Question: I have a PHP Page that displays all of my SESSION's arrays using pagination. The pagination displays ten arrays a page. Currently, my session is holding eleven arrays. My problem is that when I go to the second pagination page which contains my eleventh array, it keeps displaying more arrays that are empty. The pagination keeps going on and on, until a million probably. I would like it to end right at the eleventh array preferably. If for example there was twelve arrays I would like it to end and stop paginating at the twelfth array. Here is an image of my problem:

Here is my full PHP page code:
'''
<?
session_start();//start session for this page
include_once("config.php");
//instantiate variables
$currentpage = isset($_GET['pagenum']) ? (integer)$_GET['pagenum'] : 0;
$numperpage = 10; //number of records per page
$numofpages = count($_SESSION['products'])/$numperpage; //total num of pages
$first = 0; //first page
$last = $numofpages;
if($currentpage==0){ //which page is previous
$previous = 0; //if very first page then previous is same page
}else{
$previous = $currentpage-1;
}
if($currentpage==$last-1){//which page is last
$next = $currentpage;
}else{
$next = $currentpage+1;
}
echo '<form method="post" action="PAYMENT-GATEWAY">';
echo '<ul>';
$cart_items = 0;
$cart_itm = $_SESSION['products'];
for($x=($currentpage*10);$x<(($currentpage*10)+10);$x++){ //output data
$product_code = $cart_itm[$x]["code"];
$queryy = "SELECT TOP 1 product_name,product_desc, price FROM products WHERE product_code='$product_code'";
$results = mssql_query($queryy, $mysqli);
$obj = mssql_fetch_object($results);
if ($obj) {
echo ($x+1)." ".$cart_itm[$x]["code"]."<br>";
echo '<li class="cart-itm">';
echo '<span class="remove-itm"><a href="cart_update.php?removep='.$cart_itm[$x]["code"].'&return_url='.$current_url.'">&times;</a></span>';
echo '<div class="p-price">'.$currency.$obj->price.'</div>';
echo '<div class="product-info">';
echo '<h3>'.$obj->product_name.' (Code :'.$product_code.')</h3> ';
echo '<div class="p-qty">Qty : '.$cart_itm[$x]["qty"].'</div>';
echo '<div>'.$obj->product_desc.'</div>';
echo '</div>';
echo '</li>';
$subtotal = ($cart_itm[$x]["price"]*$cart_itm[$x]["qty"]);
$total = ($total + $subtotal);
echo '<input type="hidden" name="item_name['.$cart_items.']" value="'.$obj->product_name.'" />';
echo '<input type="hidden" name="item_code['.$cart_items.']" value="'.$product_code.'" />';
echo '<input type="hidden" name="item_desc['.$cart_items.']" value="'.$obj->product_desc.'" />';
echo '<input type="hidden" name="item_qty['.$cart_items.']" value="'.$cart_itm[$x]["qty"].'" />';
$cart_items ++;
} else {
break; //if no more results, break the while loop
}
}
echo '</ul>';
echo '<span class="check-out-txt">';
echo '<strong>Total : '.$currency.$total.'</strong> ';
echo '</span>';
echo '</form>';
echo '<a href="checkout.php">Checkout</a>';
echo "<a href='page.php?pagenum=".$previous."'>Previous</a> <a href='page.php?pagenum=".$next."'>Next</a>"; //hyperlinks controls
?>
'''
And here is my 'config.php' page's full code:
'''
<?php
$mysqli = mssql_connect('gdm','Ga','Rda!');
$objConnectee = mssql_select_db('Gdg',$mysqli );
?>
'''
If anyone can tell me how I can fix this problem it would be greatly appreciated. Thank you for any help.
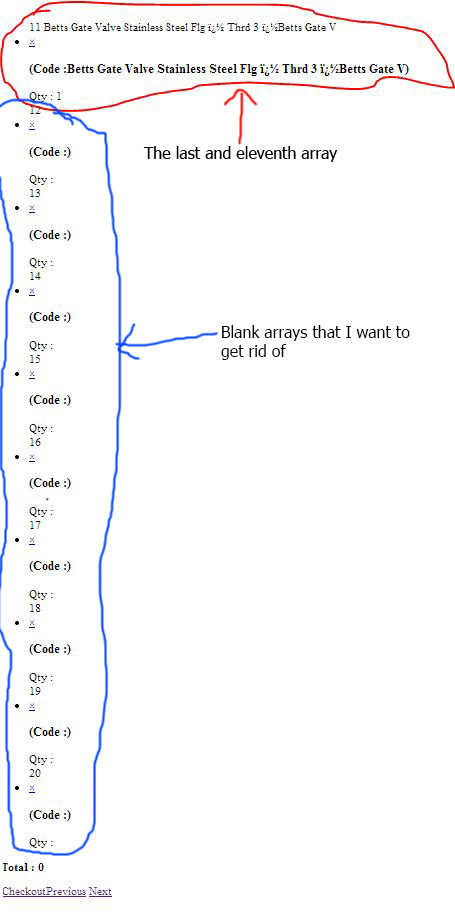
Answer: mssql_fetch_object returns FALSE if there are no more results, so you could stop execution with an if statement:
'''
$obj = mssql_fetch_object($results);
if ($obj) {
echo '<li class="cart-itm">';
//etc... as before all the way down to
$cart_items ++;
} else {
break; //if no more results, break the for loop
}
'''